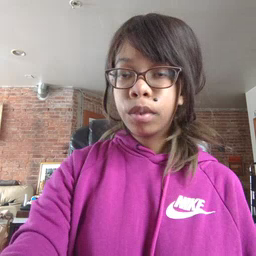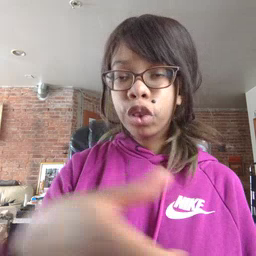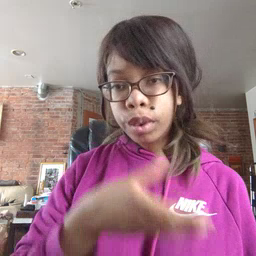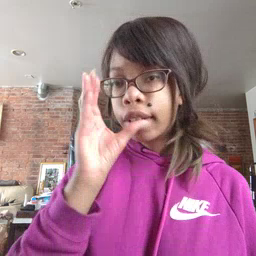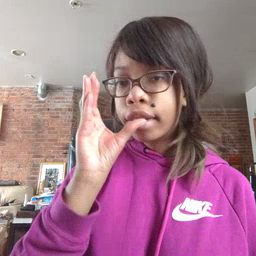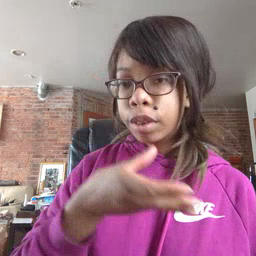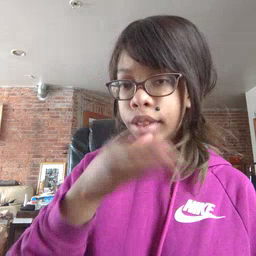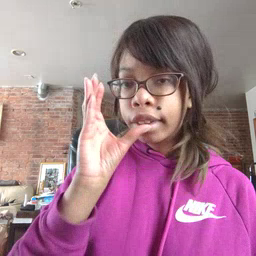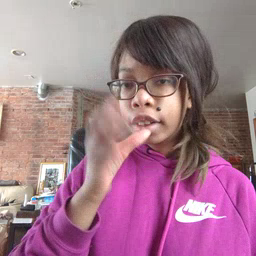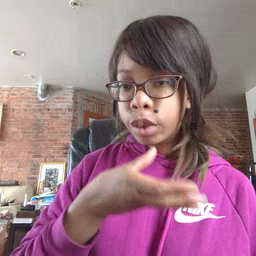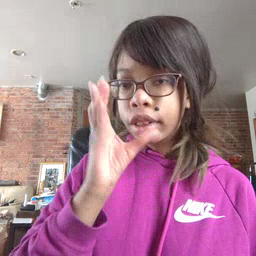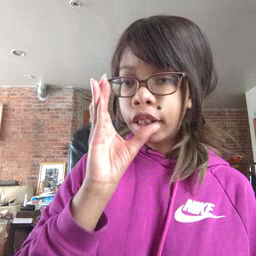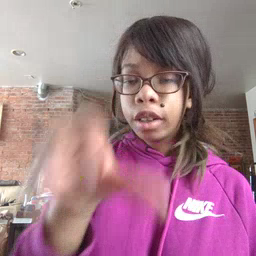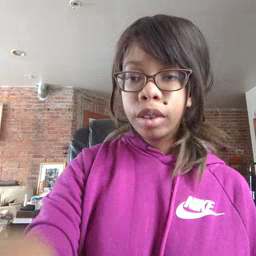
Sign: drink